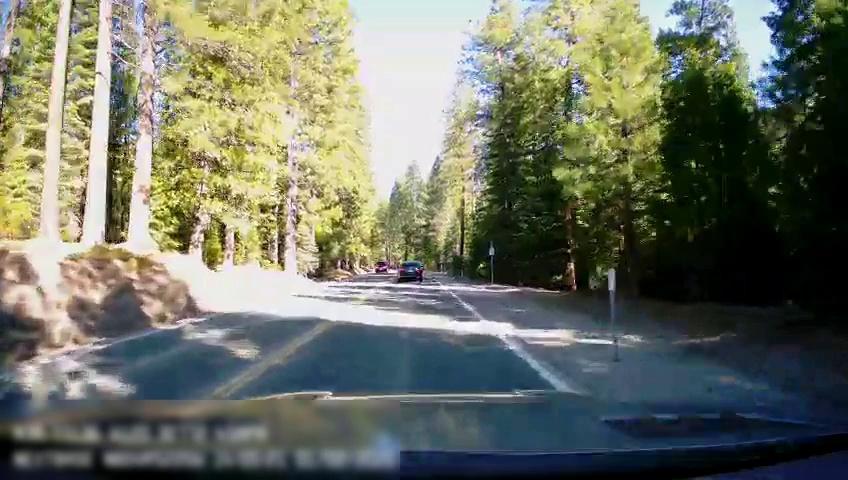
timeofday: Day
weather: Sunny
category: Drivable Space
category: Vehicles | Van
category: Vehicles | Car
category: Lanes | Opposite Lane
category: Lanes | Opposite Lane
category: Lanes | Current Lane
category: Lanes | Current Lane